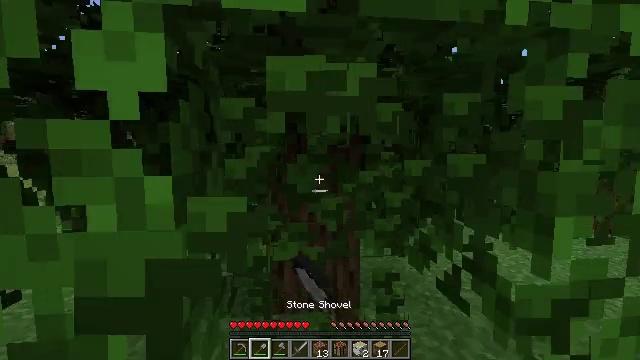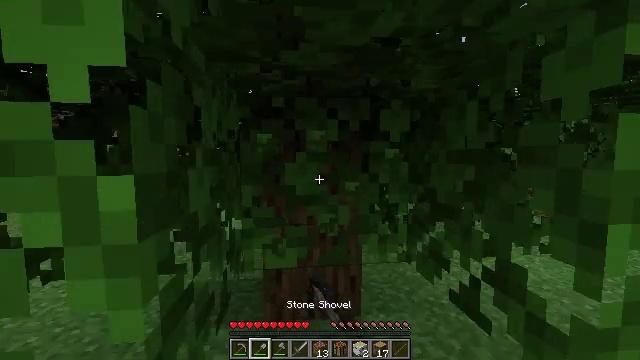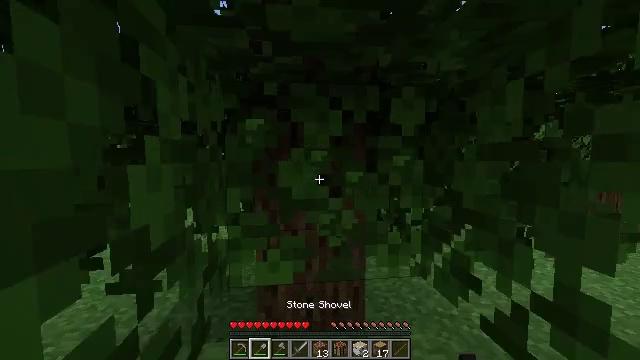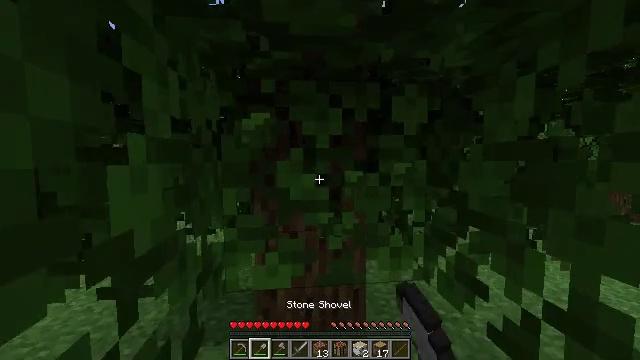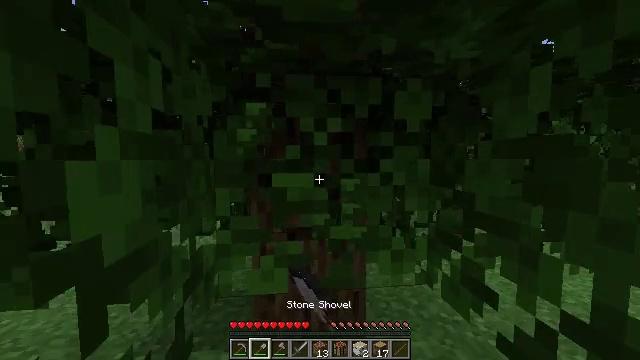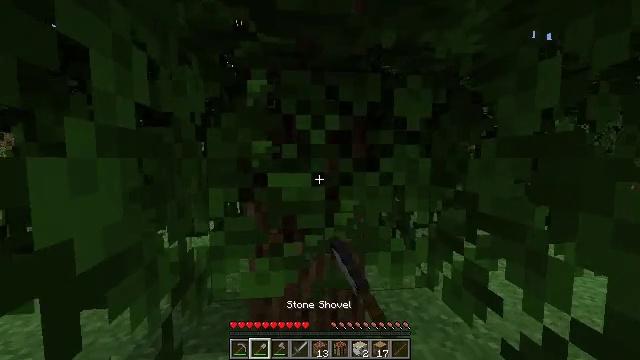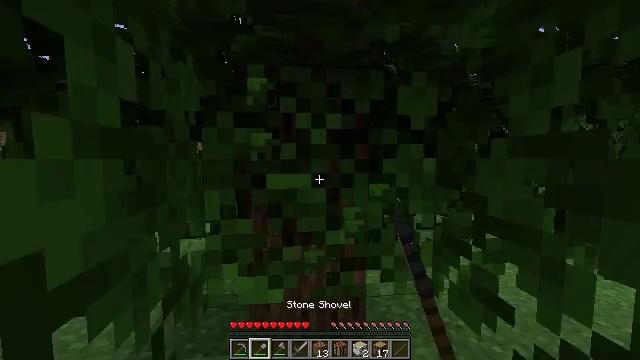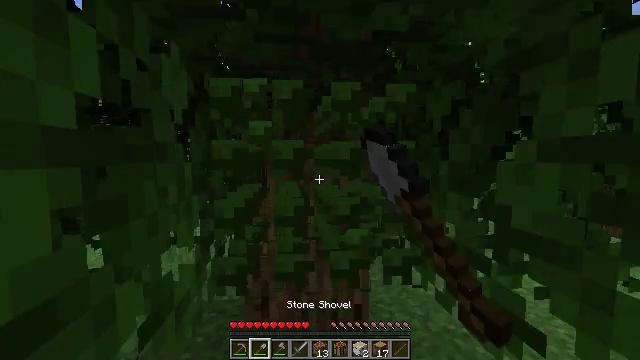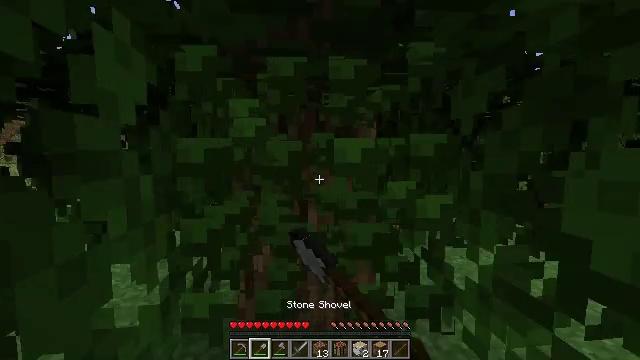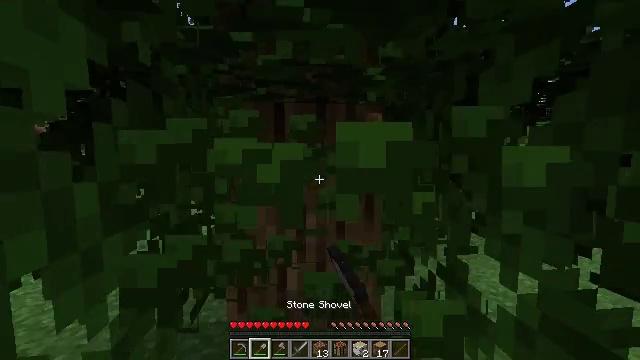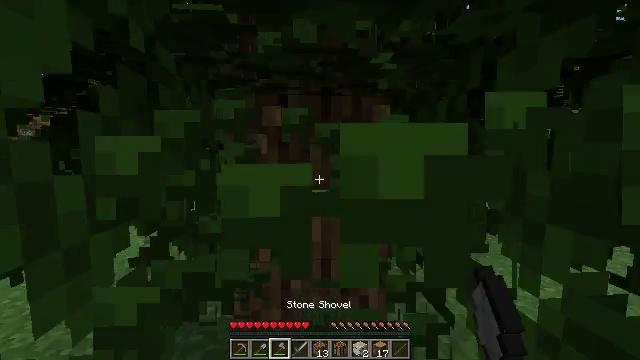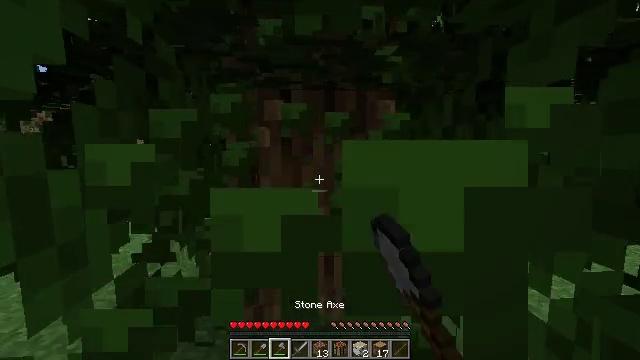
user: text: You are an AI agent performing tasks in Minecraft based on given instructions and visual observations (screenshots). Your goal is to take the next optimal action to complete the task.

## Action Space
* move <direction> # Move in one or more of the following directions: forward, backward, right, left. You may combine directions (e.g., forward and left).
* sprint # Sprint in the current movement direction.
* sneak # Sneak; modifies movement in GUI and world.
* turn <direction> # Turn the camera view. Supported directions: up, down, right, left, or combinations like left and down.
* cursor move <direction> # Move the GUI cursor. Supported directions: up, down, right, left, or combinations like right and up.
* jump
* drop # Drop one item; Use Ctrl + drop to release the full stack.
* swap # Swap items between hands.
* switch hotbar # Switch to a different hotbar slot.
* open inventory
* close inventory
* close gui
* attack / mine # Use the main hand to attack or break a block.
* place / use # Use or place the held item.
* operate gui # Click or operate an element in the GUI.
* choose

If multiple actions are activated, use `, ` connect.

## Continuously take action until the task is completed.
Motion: motion action
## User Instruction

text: Collect some oak leaves.
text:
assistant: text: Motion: move forward, attack / mine
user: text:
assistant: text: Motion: attack / mine
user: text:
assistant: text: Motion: attack / mine
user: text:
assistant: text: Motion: attack / mine
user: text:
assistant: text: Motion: attack / mine
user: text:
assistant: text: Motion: move forward, attack / mine
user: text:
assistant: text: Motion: move forward, attack / mine
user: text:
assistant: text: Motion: move forward, attack / mine
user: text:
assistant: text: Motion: attack / mine
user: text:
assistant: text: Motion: turn left, attack / mine, switch to hotbar 3
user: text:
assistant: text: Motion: attack / mine, switch to hotbar 3
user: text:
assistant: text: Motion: attack / mine, switch to hotbar 3